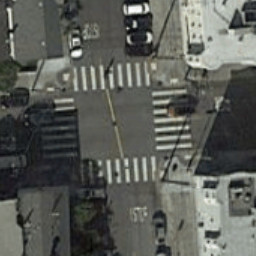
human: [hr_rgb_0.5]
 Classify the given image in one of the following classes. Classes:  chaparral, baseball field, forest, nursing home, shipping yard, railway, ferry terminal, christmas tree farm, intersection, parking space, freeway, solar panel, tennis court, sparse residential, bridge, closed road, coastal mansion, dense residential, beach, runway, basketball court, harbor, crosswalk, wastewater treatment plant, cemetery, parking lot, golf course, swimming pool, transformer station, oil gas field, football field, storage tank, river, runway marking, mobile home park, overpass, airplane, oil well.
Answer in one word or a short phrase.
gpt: crosswalk